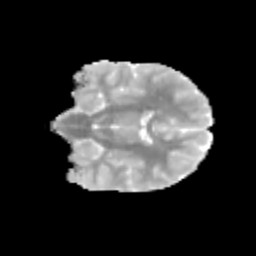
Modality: MD
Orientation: coronal
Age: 10
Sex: male
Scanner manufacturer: siemens
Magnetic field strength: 3 T
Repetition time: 3.8 s
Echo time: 0.07 s